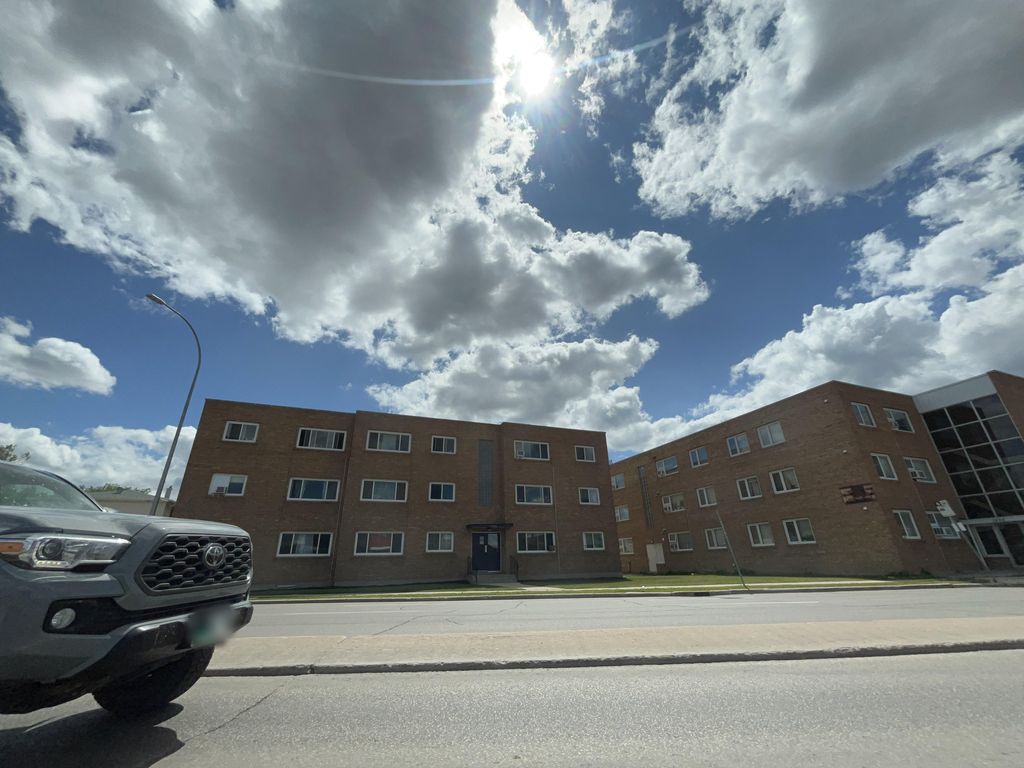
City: winnipeg